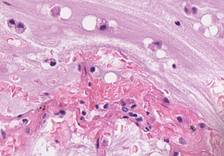
Tumor epithelial tissue: no
Tumor-associated stroma tissue: no
Normal tissue: yes